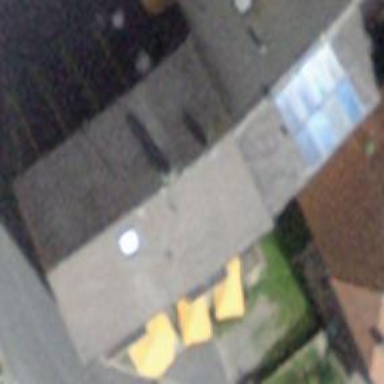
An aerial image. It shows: Restaurant.